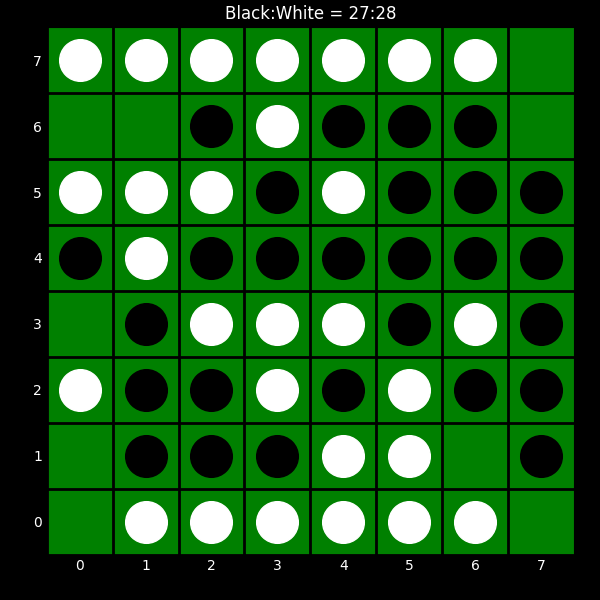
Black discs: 27
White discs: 28